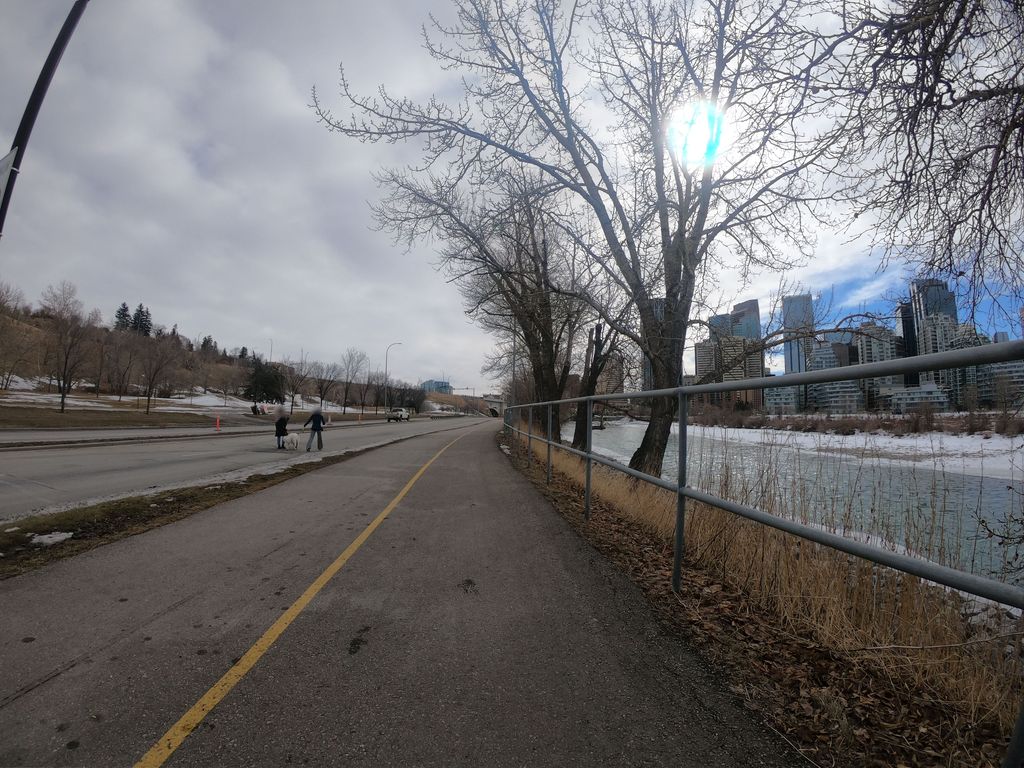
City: calgary